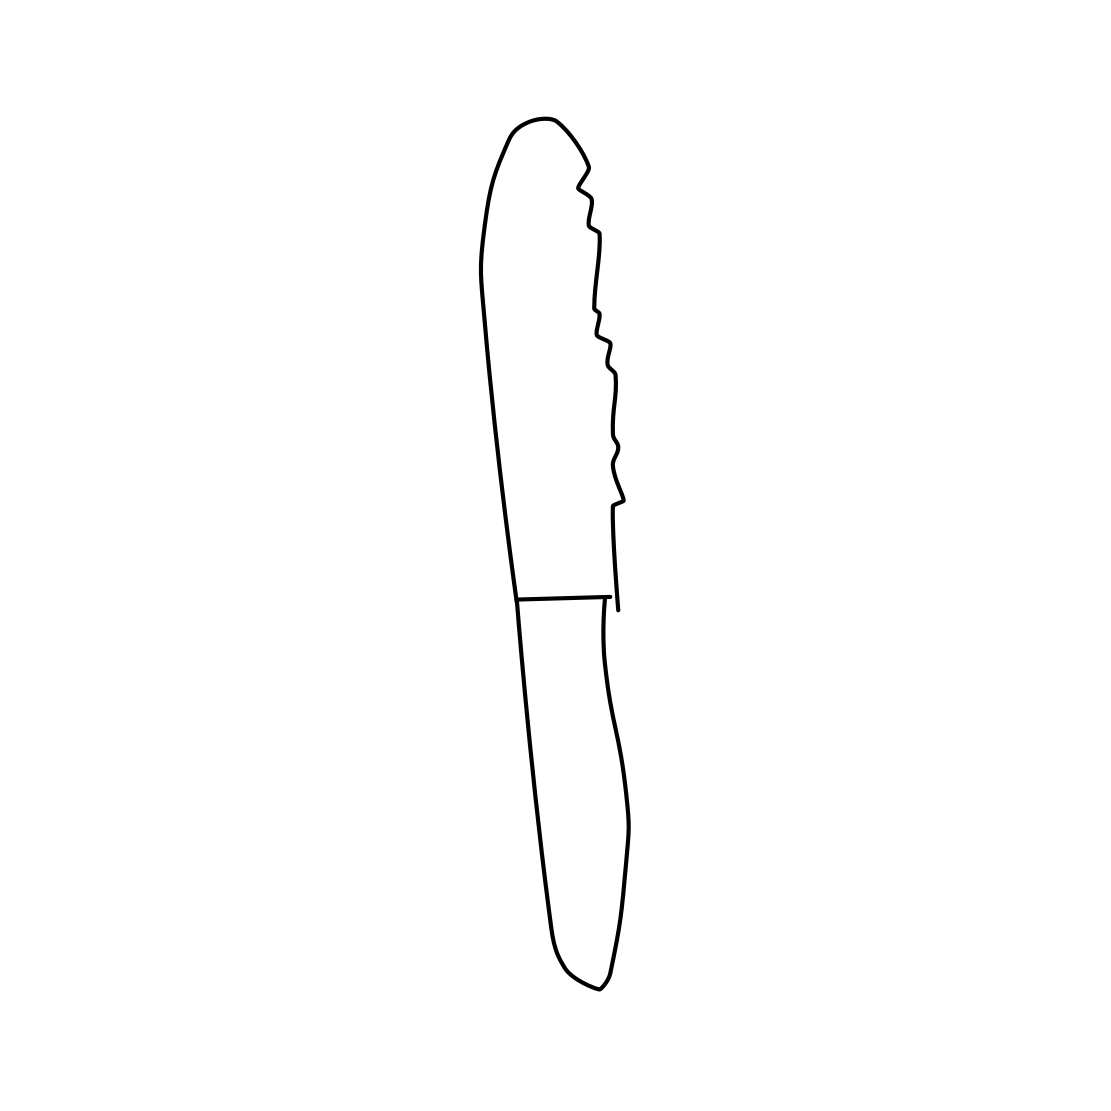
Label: knife